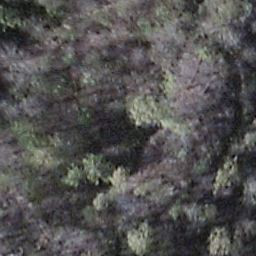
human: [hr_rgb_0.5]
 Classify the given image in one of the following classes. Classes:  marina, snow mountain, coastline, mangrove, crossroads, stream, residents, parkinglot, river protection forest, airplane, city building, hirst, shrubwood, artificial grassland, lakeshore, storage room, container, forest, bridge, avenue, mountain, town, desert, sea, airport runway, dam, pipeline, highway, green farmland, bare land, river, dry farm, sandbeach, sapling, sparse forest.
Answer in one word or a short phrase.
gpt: shrubwood